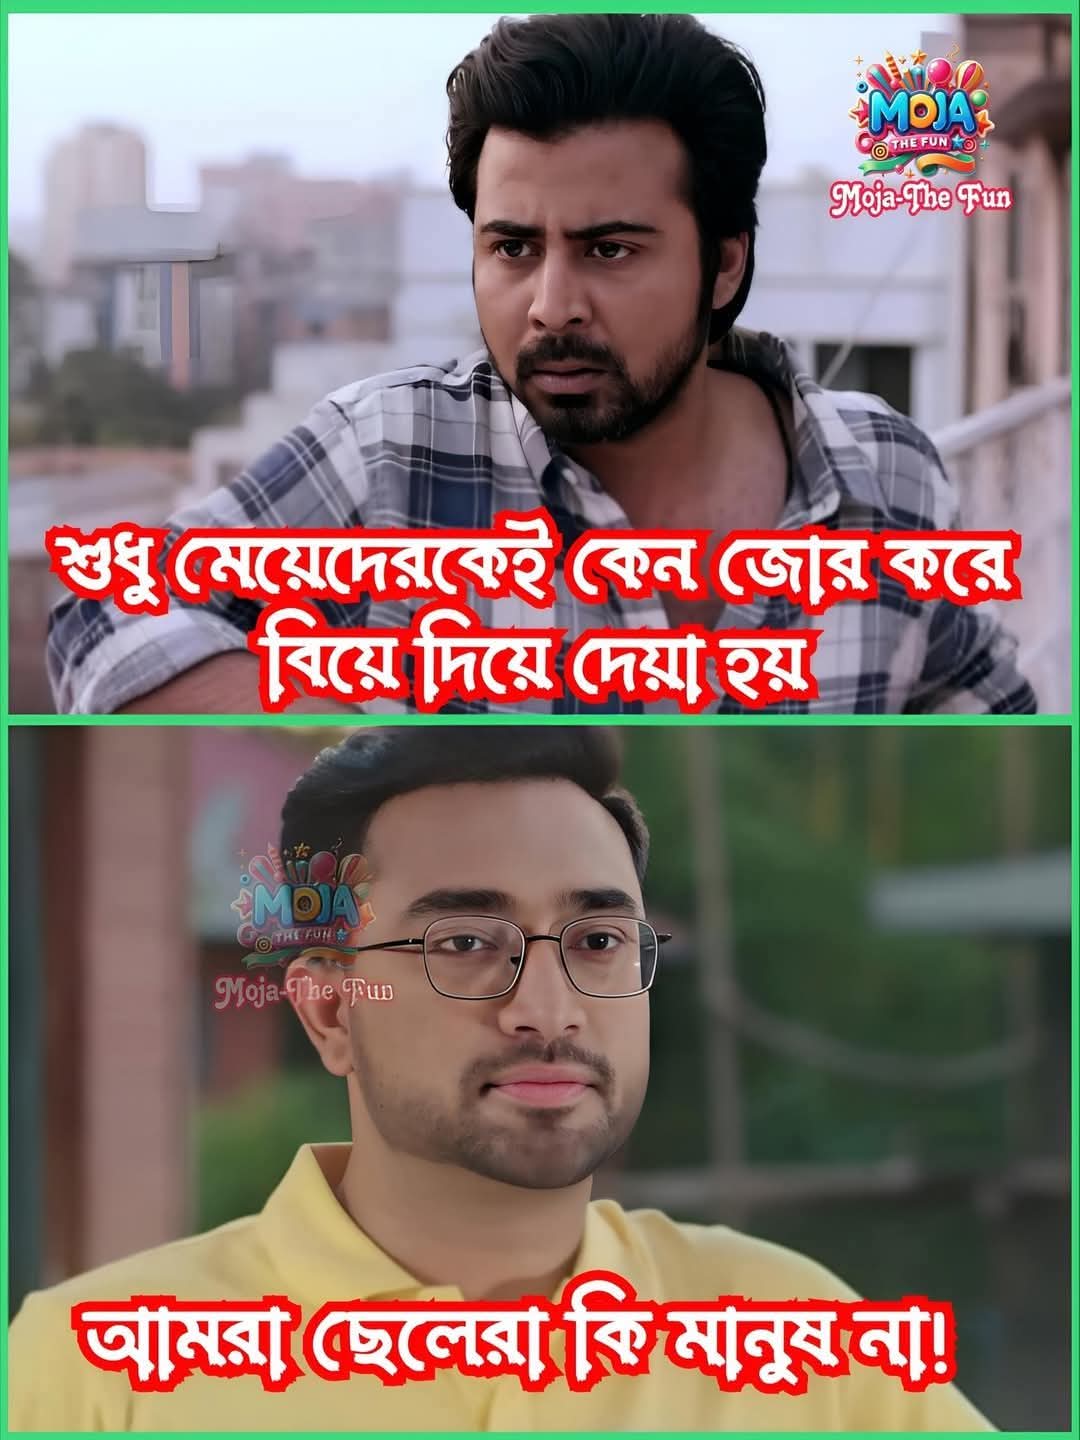
Text: শুধু মেয়েদেরকেই কেন জোর করে বিয়ে দিয়ে দেয়া হয়
আমরা ছেলেরা কি মানুষ না!
Label: Non Hate